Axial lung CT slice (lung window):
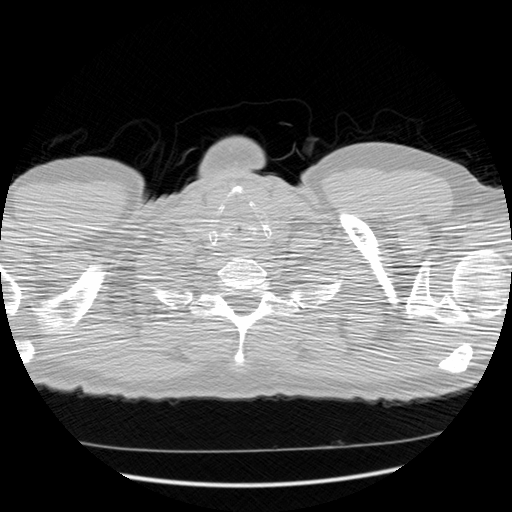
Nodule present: no